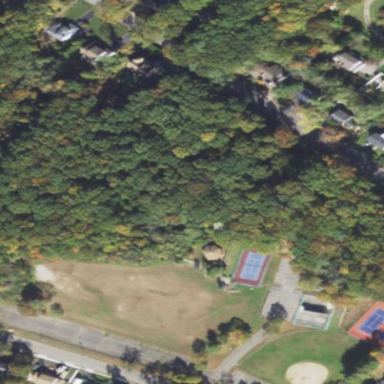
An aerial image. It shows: Park.